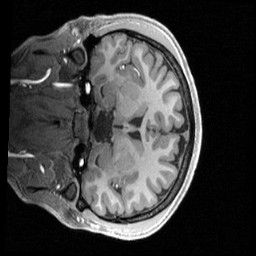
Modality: T1w
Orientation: coronal
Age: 20
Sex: female
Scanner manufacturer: siemens
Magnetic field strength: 3 T
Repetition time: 2.4 s
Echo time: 0.00224 s